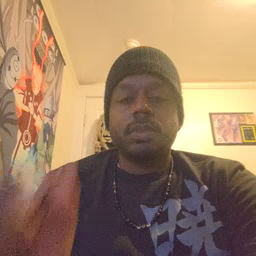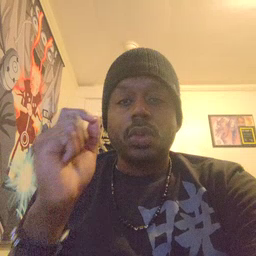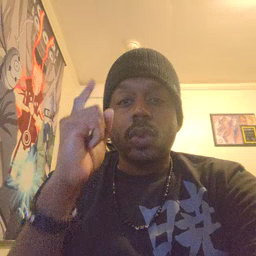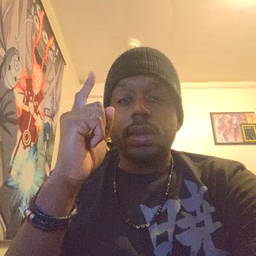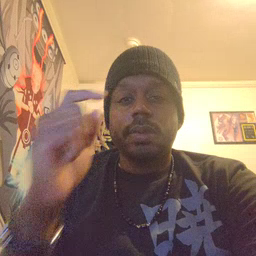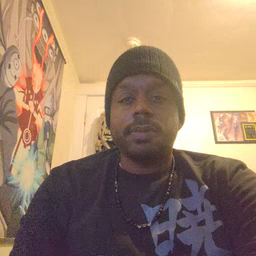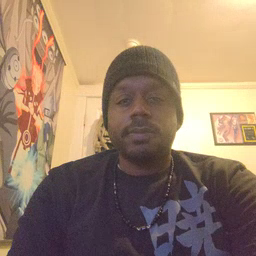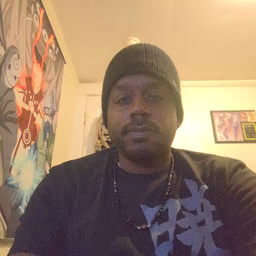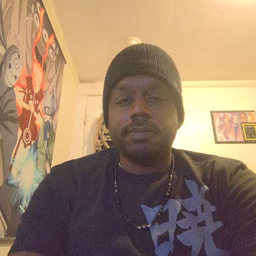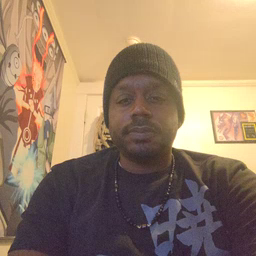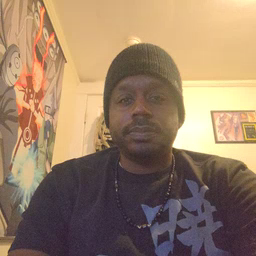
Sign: wake